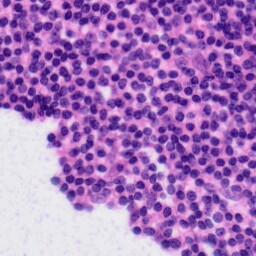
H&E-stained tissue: Tonsil